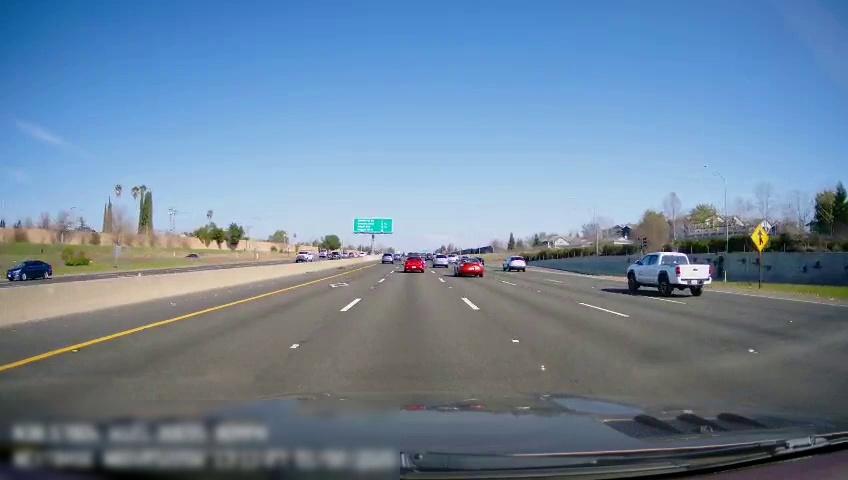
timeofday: Day
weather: Sunny
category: Drivable Space
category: Drivable Space
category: Vehicles | Car
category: Vehicles | Truck
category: Vehicles | Truck
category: Vehicles | SUV
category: Vehicles | Car
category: Vehicles | Car
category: Vehicles | SUV
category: Vehicles | SUV
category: Vehicles | Truck
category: Vehicles | Car
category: Vehicles | Van
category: Lanes | Alternate Lane
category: Lanes | Current Lane
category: Lanes | Current Lane
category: Lanes | Alternate Lane
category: Lanes | Alternate Lane
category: Lanes | Alternate Lane
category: Traffic | Signs
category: Traffic | Signs